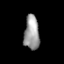
Tissue: prostate
Cell type: T cells
Senescence score: 0.3568
Nuclear area (px): 511
Mean DAPI intensity: 154.661